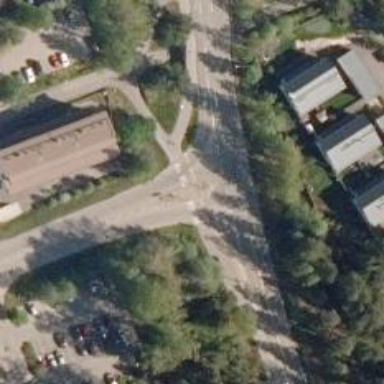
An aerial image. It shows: Uncontrolled crossing with pedestrian island.